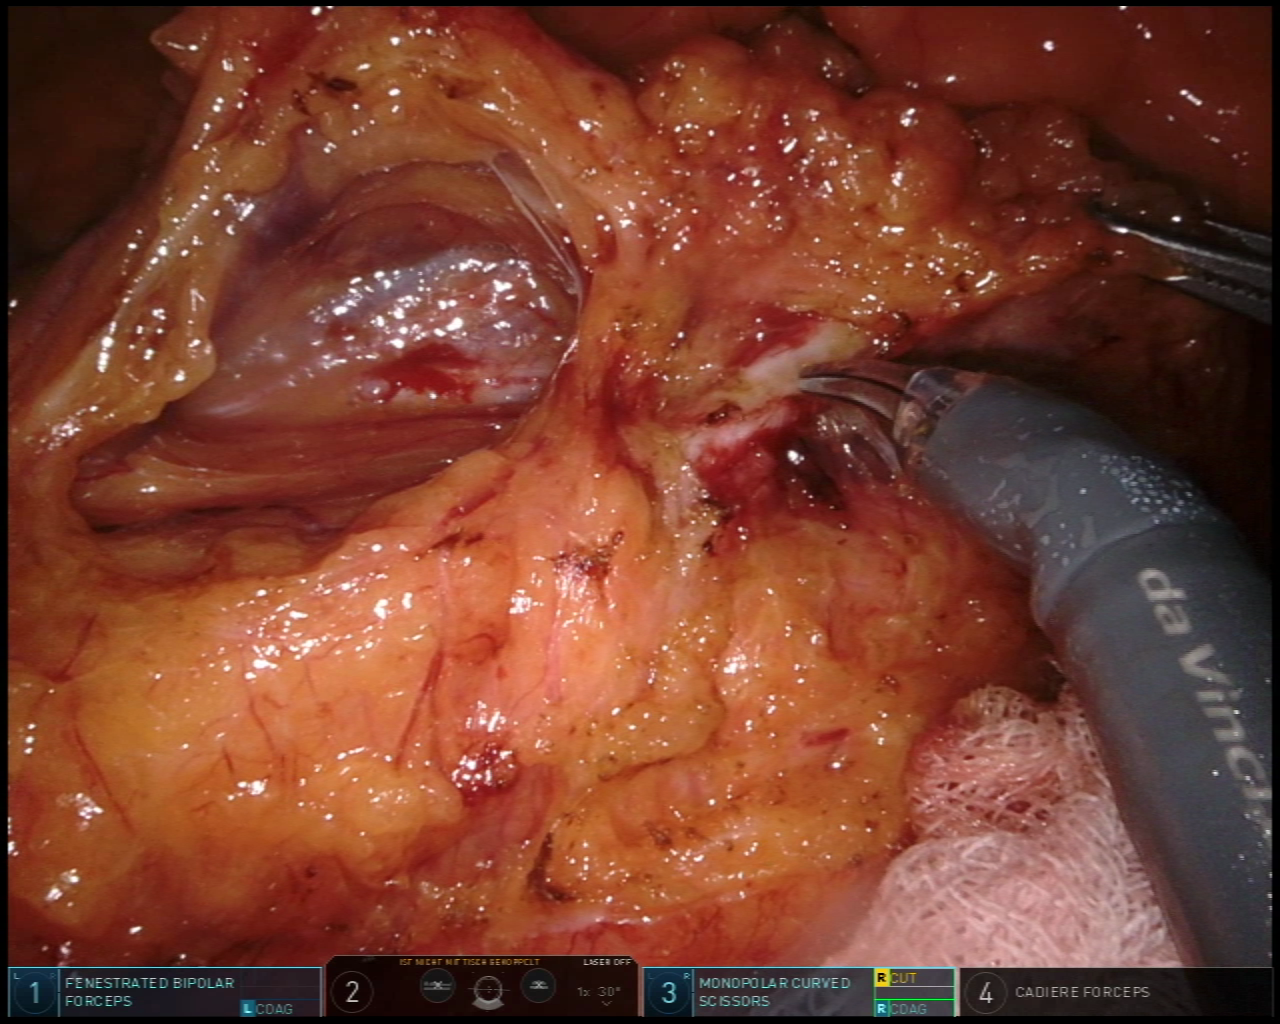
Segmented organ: ureter
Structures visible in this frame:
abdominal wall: no
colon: no
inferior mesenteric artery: no
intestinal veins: no
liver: no
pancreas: no
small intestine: no
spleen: no
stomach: no
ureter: yes
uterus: no
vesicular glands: no